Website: macys
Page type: delivery-shipping
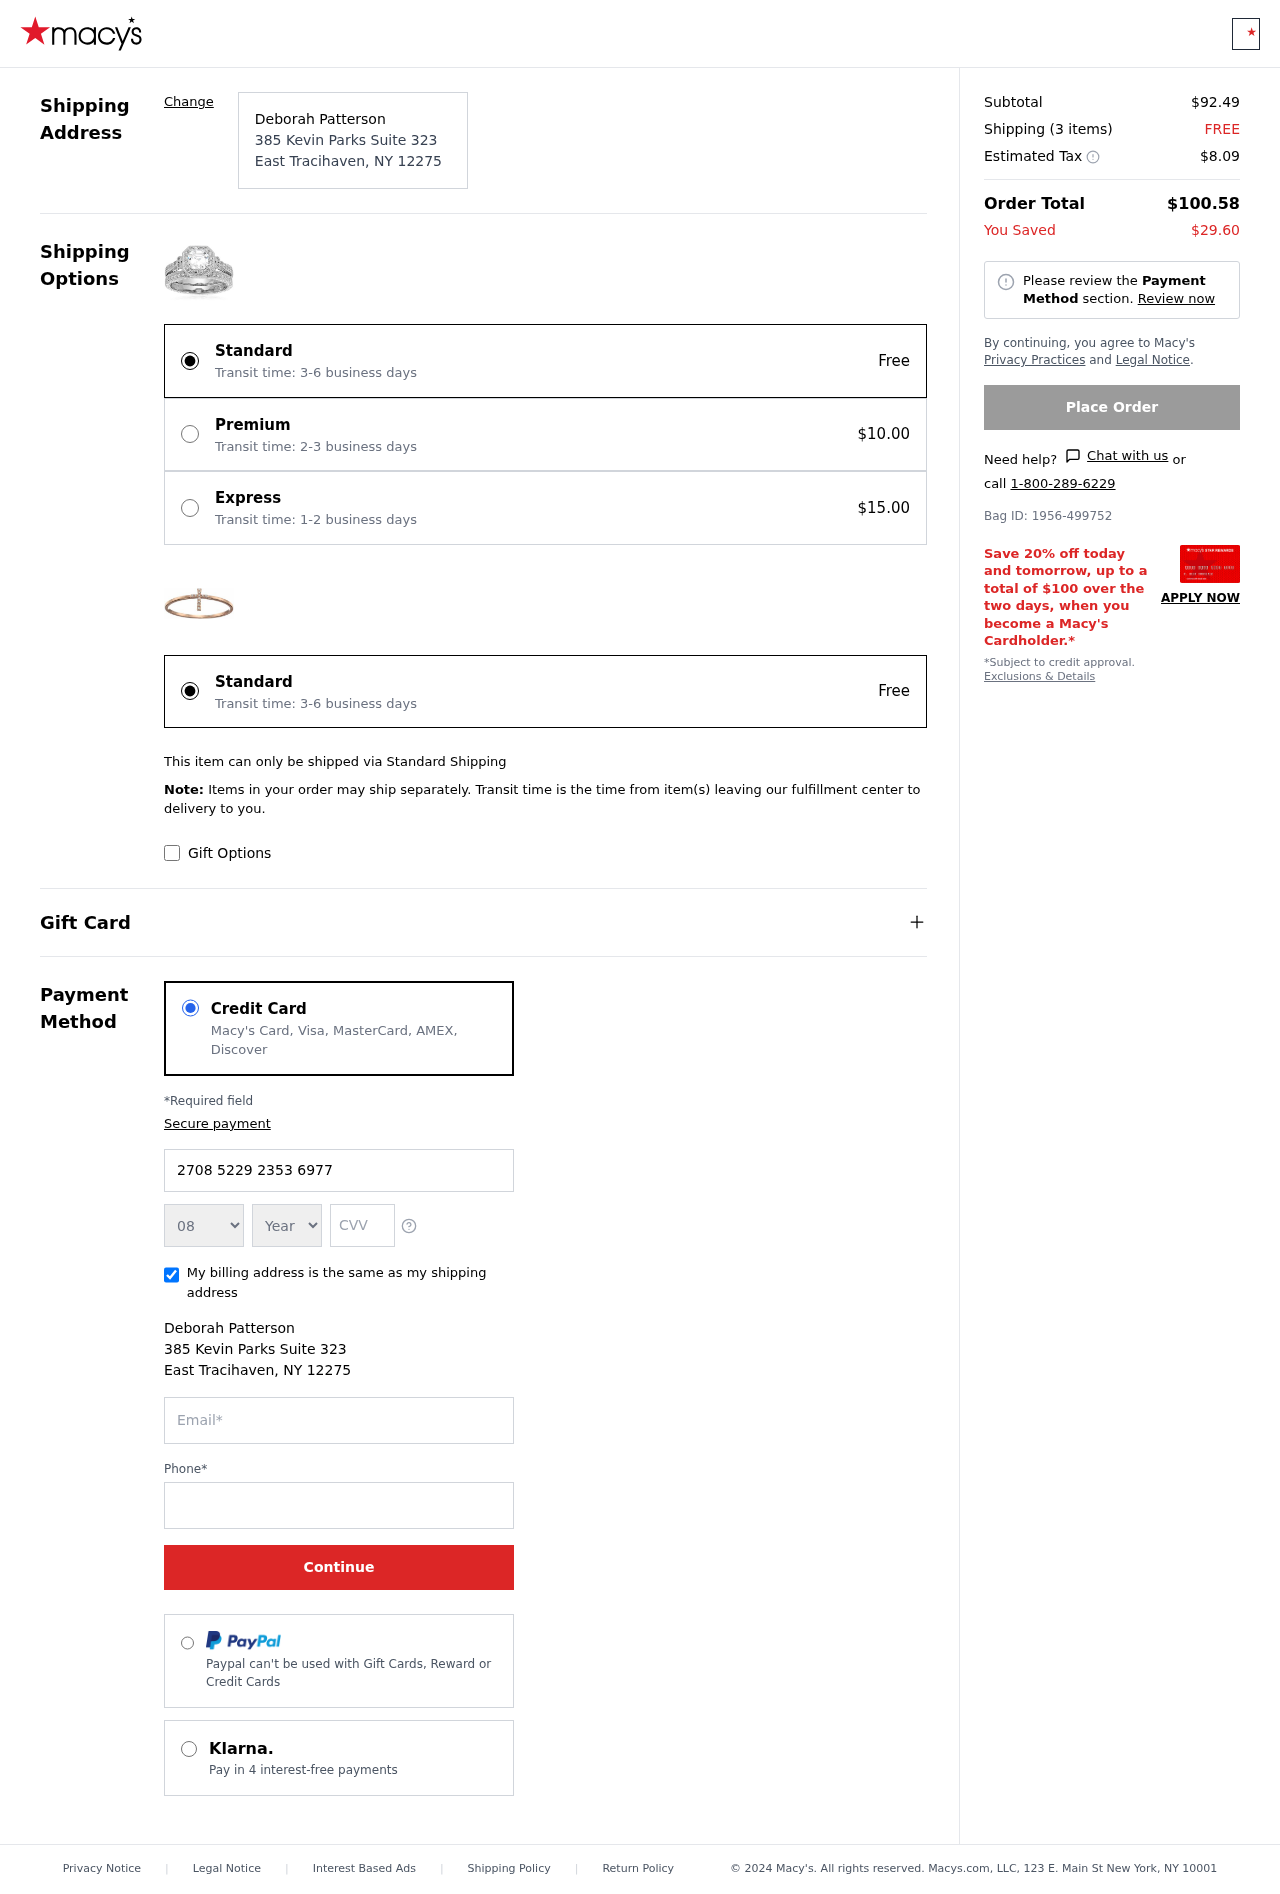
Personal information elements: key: PII_CARD_EXPIRY_MONTH
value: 08
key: PII_CARD_EXPIRY_YEAR
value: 30
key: PII_CITY
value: East Tracihaven
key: PII_CITY_STATE_ZIP
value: East Tracihaven, NY 12275
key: PII_FULLNAME
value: Deborah Patterson
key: PII_POSTCODE
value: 12275
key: PII_STATE_ABBR
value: NY
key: PII_STREET
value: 385 Kevin Parks Suite 323
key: PII_CARD_NUMBER
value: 2708 5229 2353 6977
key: PII_CARD_CVV
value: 103
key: PII_EMAIL
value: dpatterson@yahoo.com
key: PII_PHONE
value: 9175897564
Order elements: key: ORDER_SUBTOTAL
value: $92.49
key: ORDER_NUM_ITEMS
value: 3
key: ORDER_SHIPPING_COST
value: FREE
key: ORDER_TAX
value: $8.09
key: ORDER_TOTAL
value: $100.58
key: ORDER_SAVINGS
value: $29.60
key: ORDER_BAG_ID
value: Bag ID: 1956-499752